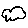
Label: cloud